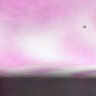
Metastatic tissue present: no